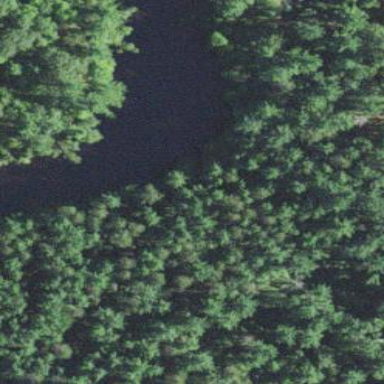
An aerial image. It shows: Serene woodland landscape.